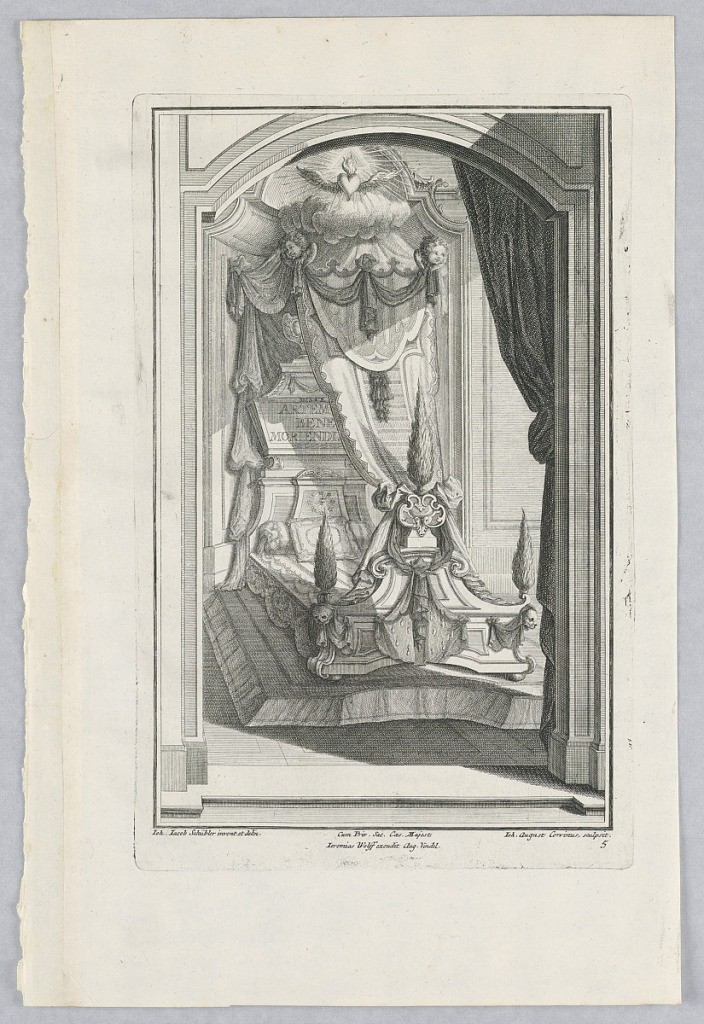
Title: Ersten Ausgab seines vorhabenden Wercks
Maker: Johann August Corvinus, German, 1683–1738
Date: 1728–31
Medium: Engraving on cream laid paper
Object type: Print
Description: Plate 5. Designs for bedroom and elaborate bed with pine tree finials, dog face masks and drapery. On headboard an inscription on a sargaphages reads: Artemis Bene Moriendi. Unsupported canopy with putti heads at corners is topped by a winged, flaming heart